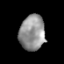
Tissue: prostate
Cell type: Epithelial cells
Senescence score: 0.2727
Nuclear area (px): 879
Mean DAPI intensity: 147.842